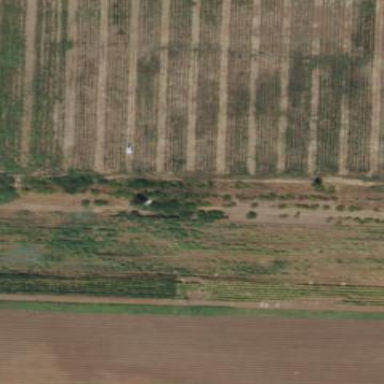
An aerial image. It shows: Vineyard.